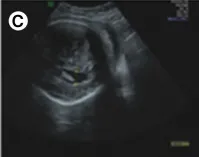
Ventriculomegaly of 13.4 mm at 34 WG indicating the progressive nature of the disease.
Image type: radiology (ultrasound)